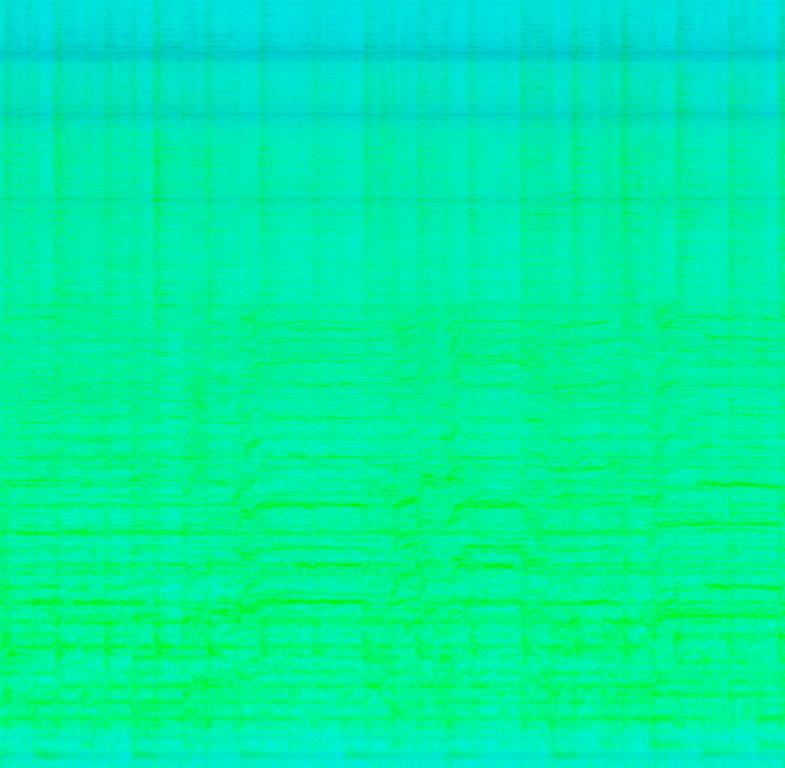
Someone is playing an acoustic guitar strumming chords on the backbeat along with a banjo doing the same. A slide guitar is playing a melody along. An upright bass is playing a simple bassline. Two female voices are singing as a duo. The second one creates harmony in the higher register. This song is an amateur recording. This song may be playing at a local event.